Question: After selecting an Image from 'Image list', there shows the image 'Preview' and
a 'Dimensions' dropdown, with default value 'Original' selected.
How do I set selected default to 'Preview (400x400)' and therefore have 'myPhoto.png/image_preview' for HTML content.

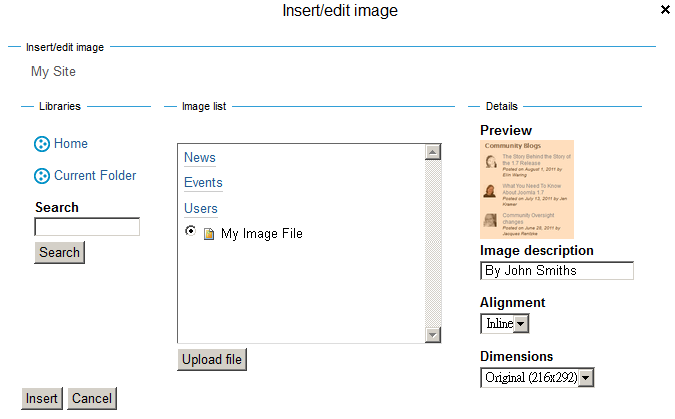
Answer: Look inside the TinyMCE egg at Products/TinyMCE/skins/tinymce/plugins/ploneimage/ploneimage.htm.pt
Change this line (95):
'<option tal:repeat="item portal_tinymce/getImageScales" tal:attributes="value item/value" tal:content="item/title" />'
to:
'<option tal:repeat="item portal_tinymce/getImageScales" tal:attributes="value item/value; selected python: 'Preview' in item['title']" tal:content="item/title" />'